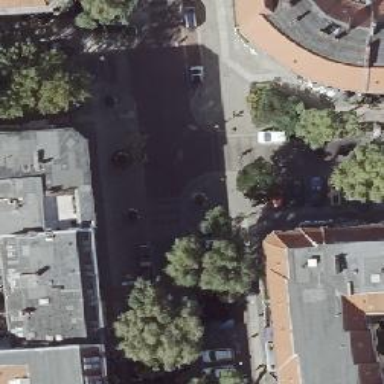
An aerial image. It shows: Living street with separate sidewalks. There are parking lanes on both the right and left side of the road.